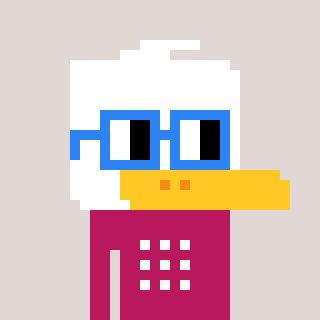
a pixel art character with square blue glasses, a duck-shaped head and a darkpink-colored body on a warm background